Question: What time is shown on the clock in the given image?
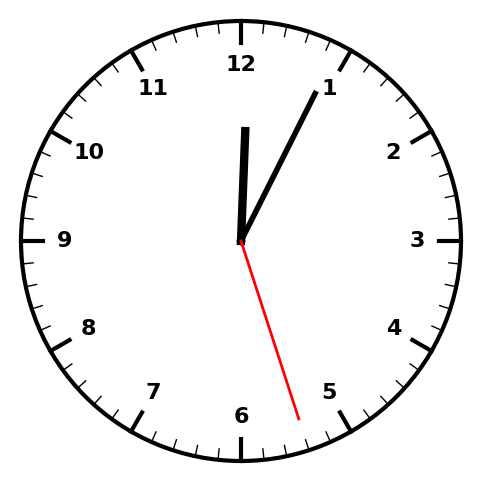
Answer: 12:04:27